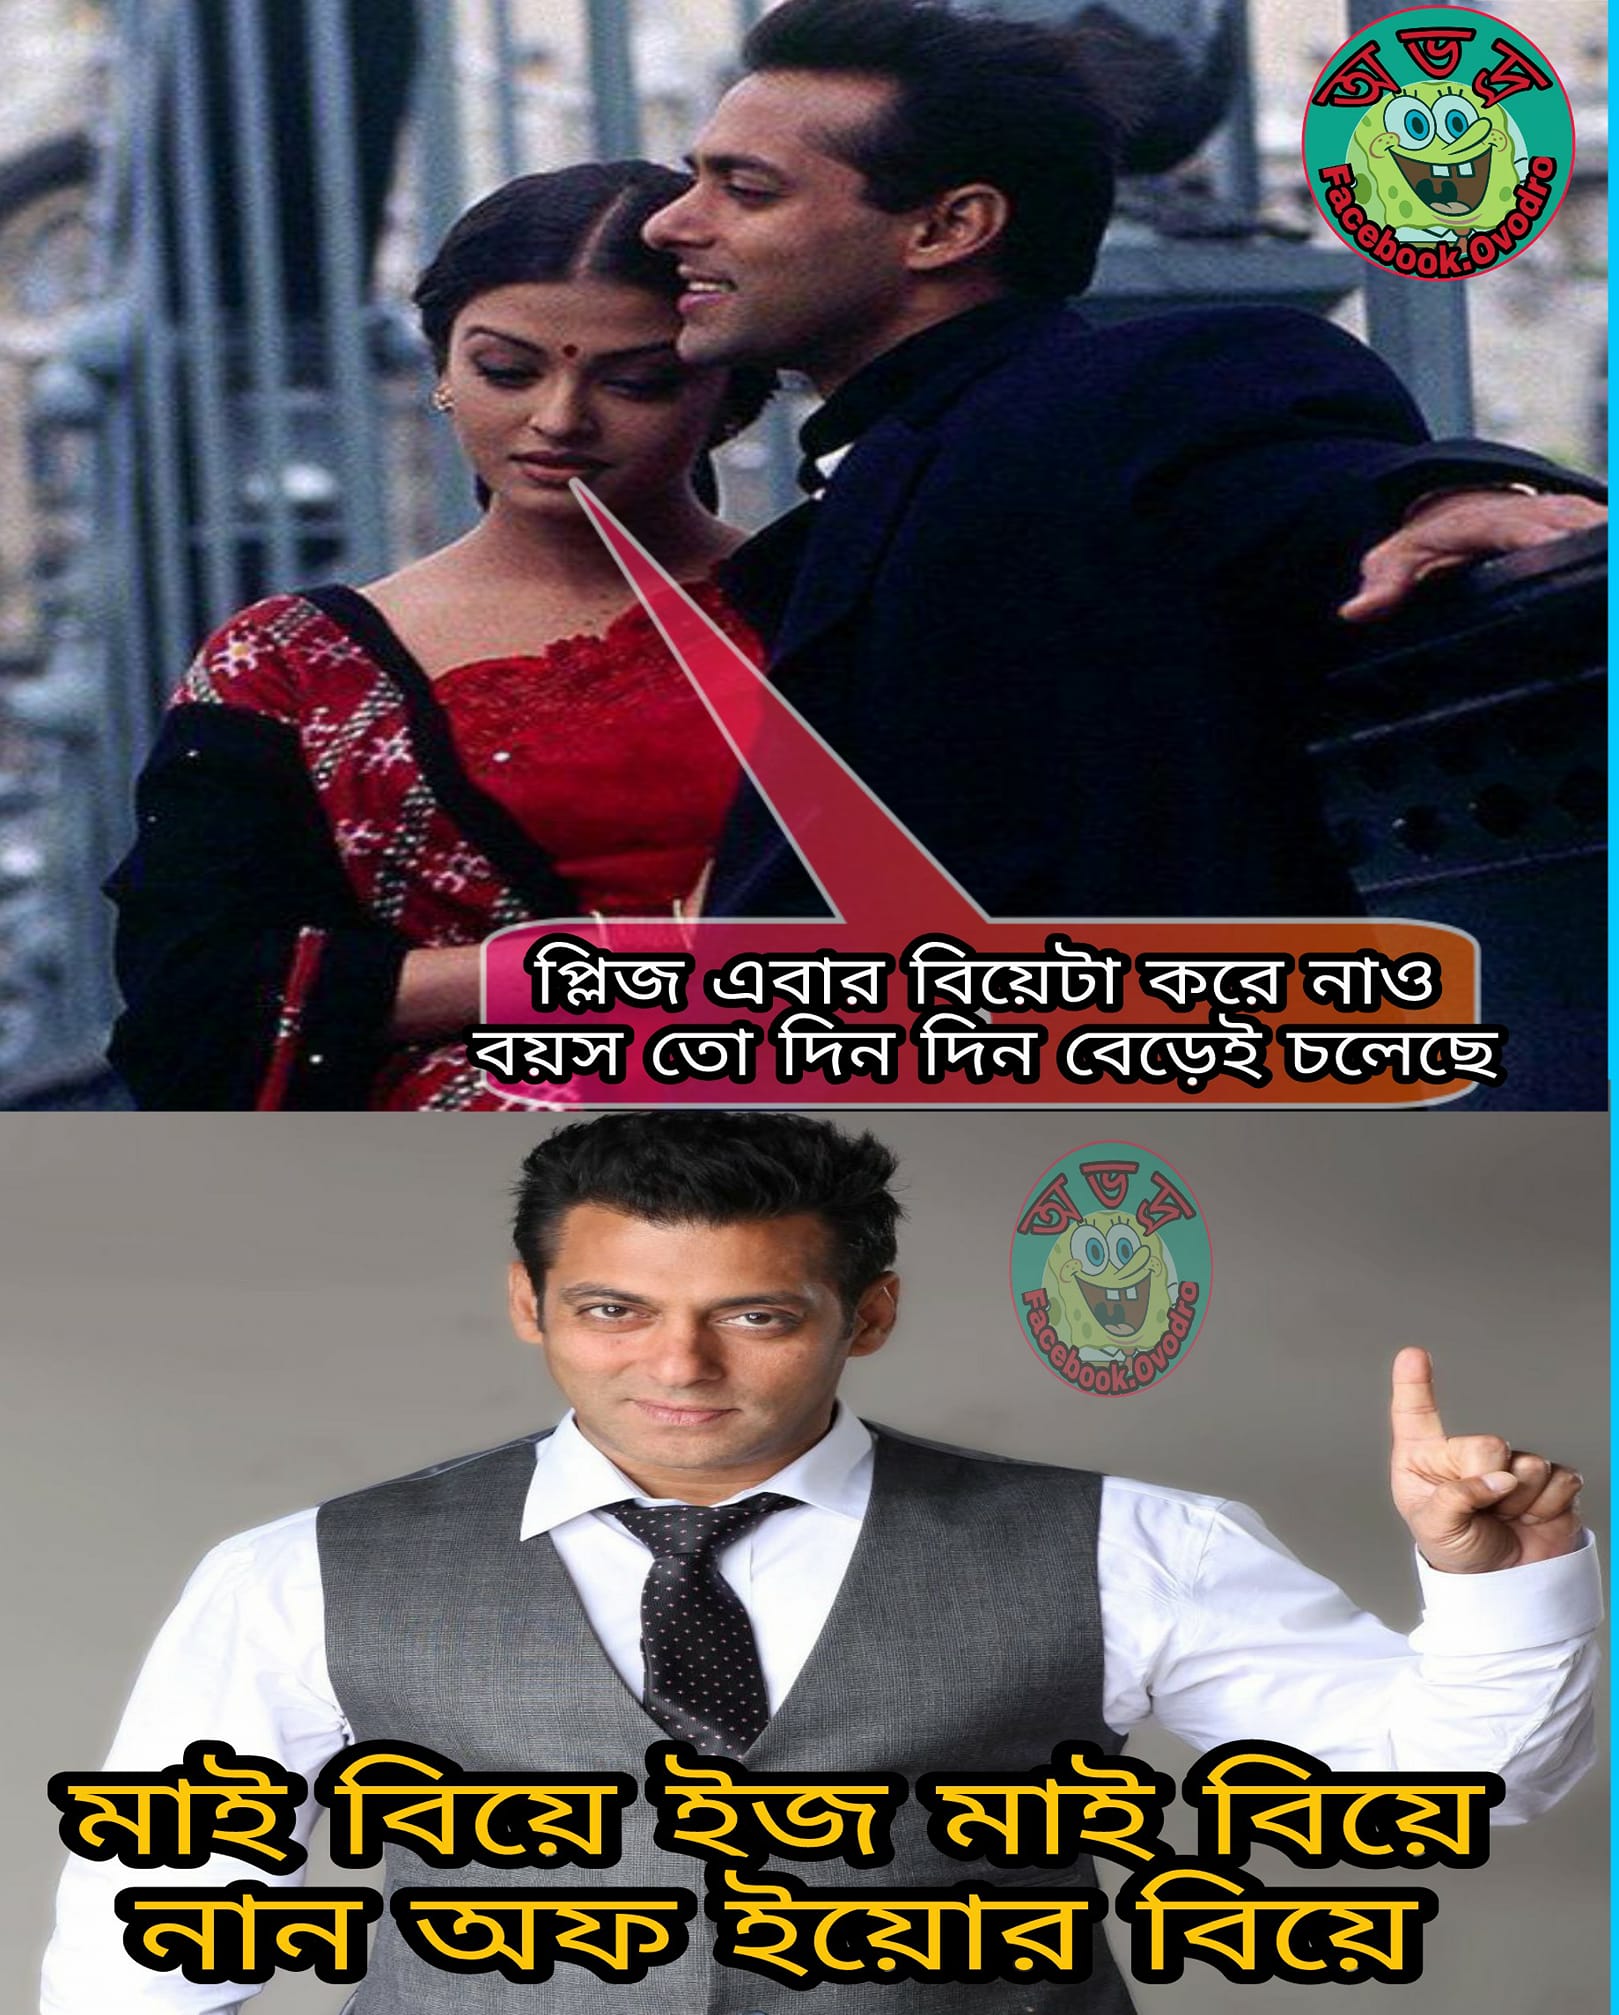
Text: প্লিজ এবার বিয়েটা করে নাও বয়স তো দিন দিন বেড়েই চলেছে মাই বিয়ে ইজ মাই বিয়ে নান অফ ইয়োর বিয়ে
Label: Non Hate